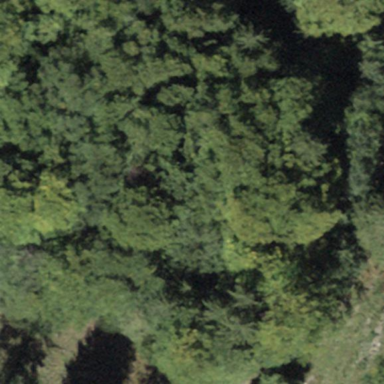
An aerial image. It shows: Forest area.